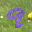
Label: 9